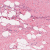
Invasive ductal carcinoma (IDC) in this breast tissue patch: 0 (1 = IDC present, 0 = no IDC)